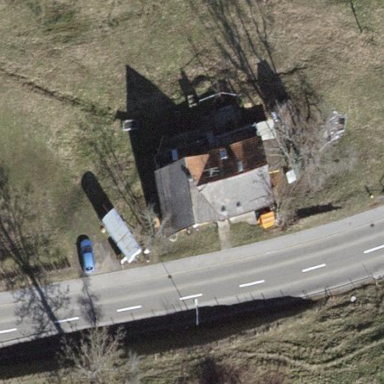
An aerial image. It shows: Simple and straightforward house.